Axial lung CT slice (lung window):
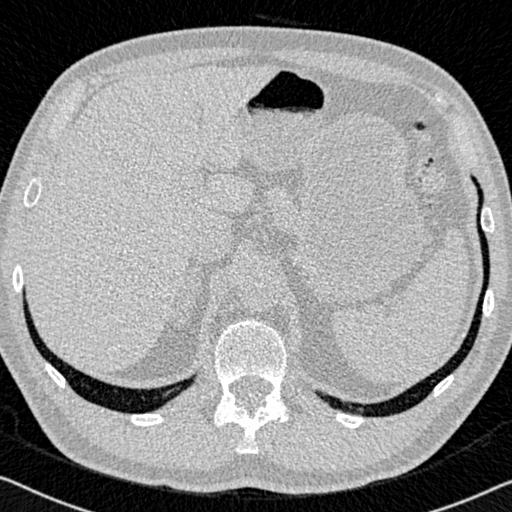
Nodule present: no